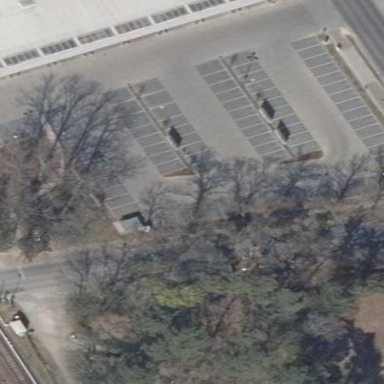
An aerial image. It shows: Parking area surfaced with paving stones.